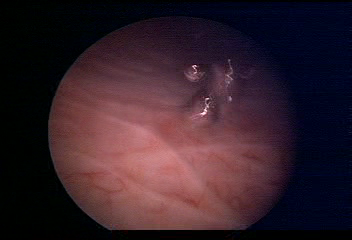
Modality: WLC
Class: Normal mucosa
Bladder cancer association: No